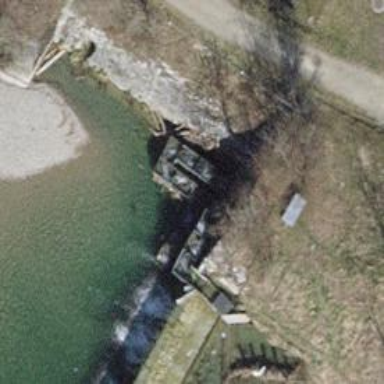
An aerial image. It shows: Fish pass along the waterway.